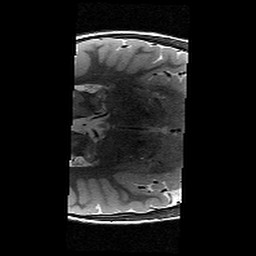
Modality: T2w
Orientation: axial
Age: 9
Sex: male
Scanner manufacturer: siemens
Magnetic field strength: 3 T
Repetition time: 9.23 s
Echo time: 0.067 s